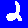
Digit: 2